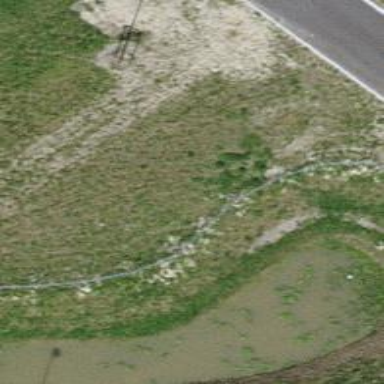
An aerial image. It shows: Embankment created as man-made structure.